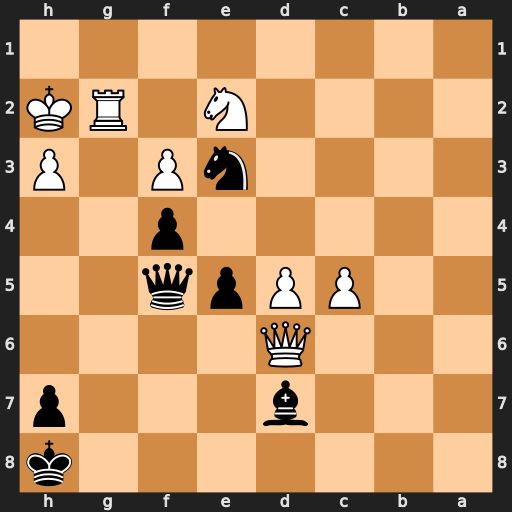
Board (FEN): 7k/3b3p/3Q4/2PPpq2/5p2/4nP1P/4N1RK/8
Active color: b
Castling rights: -
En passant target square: -
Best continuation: Qxh3+ Kg1 Qxg2#